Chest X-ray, PA view. Patient: 73 years old, sex M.
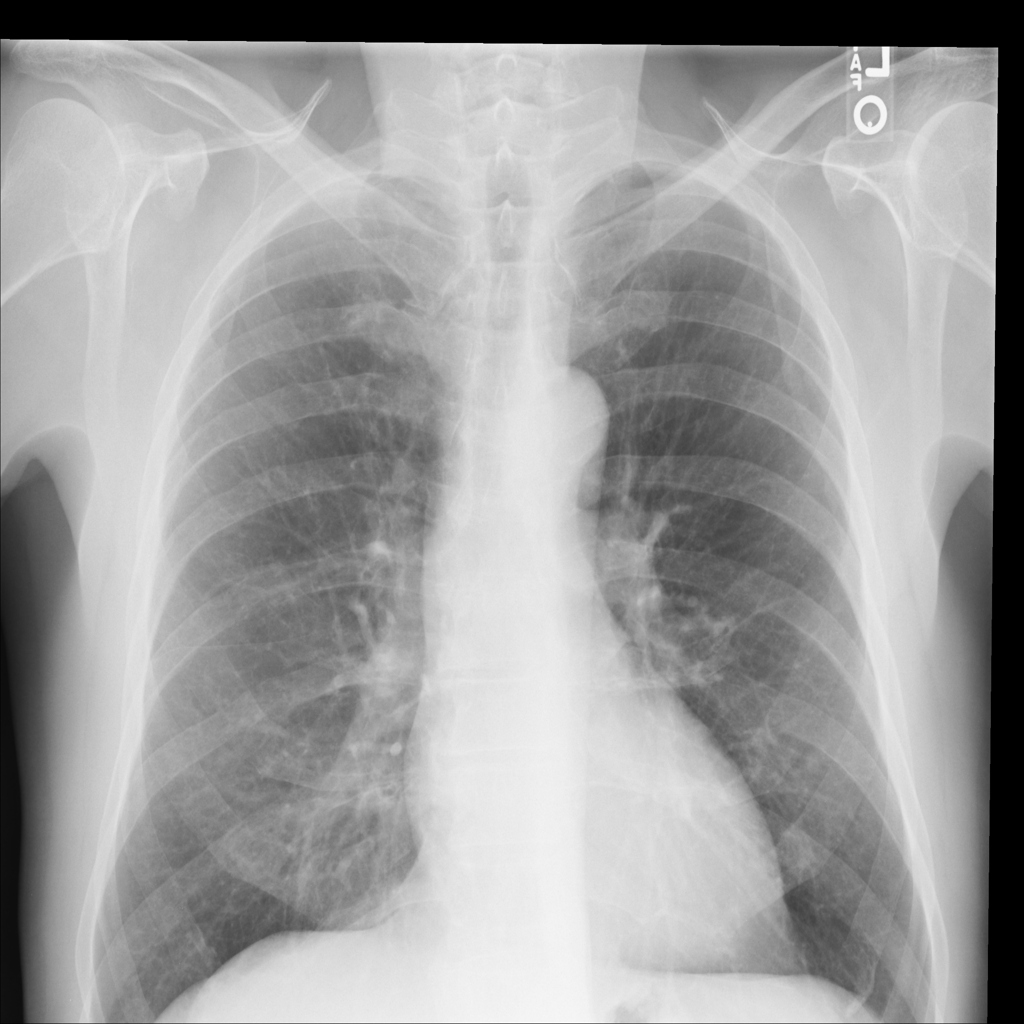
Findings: No Finding